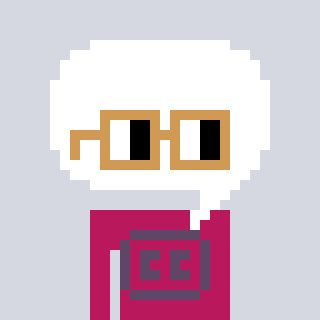
a pixel art character with square brown glasses, a speech bubble-shaped head and a darkpink-colored body on a cool background